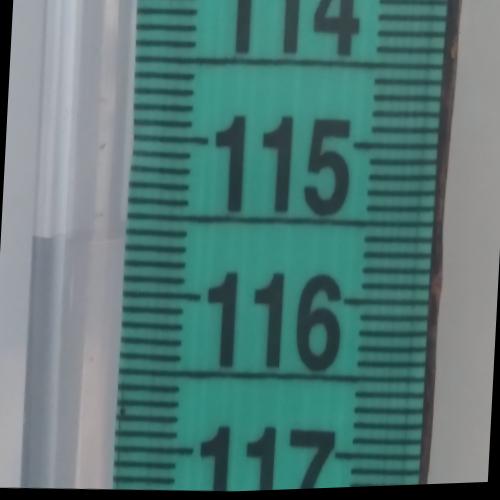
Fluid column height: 115.7 cm